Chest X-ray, PA view. Patient: 46 years old, sex M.
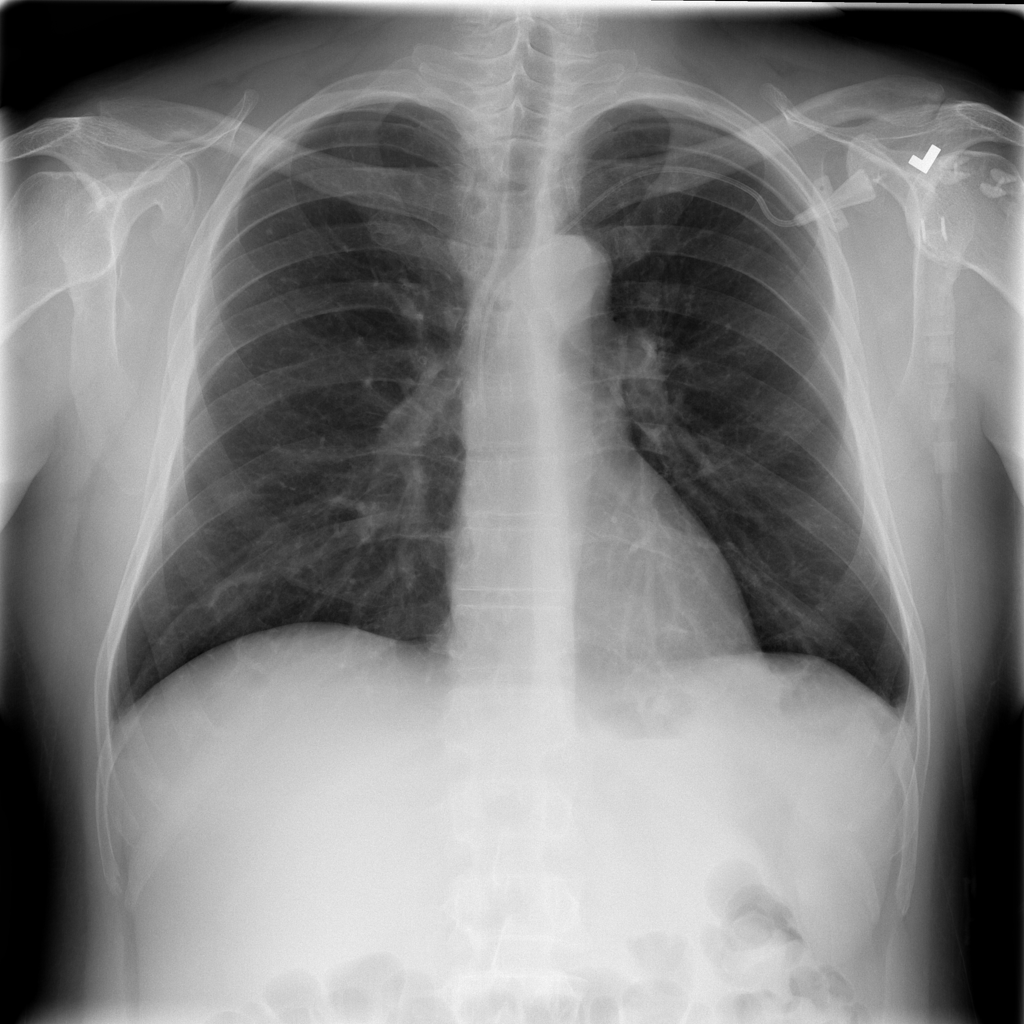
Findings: No Finding